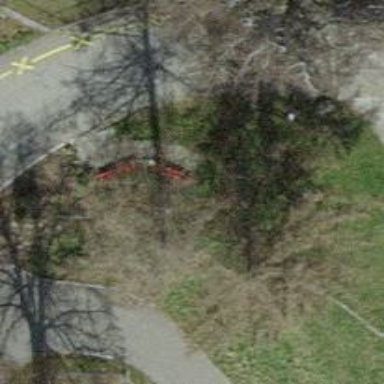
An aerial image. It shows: Red bench.